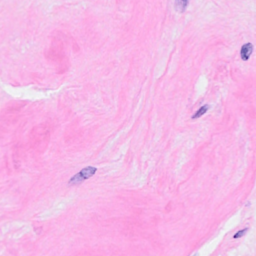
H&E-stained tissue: Breast